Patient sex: M
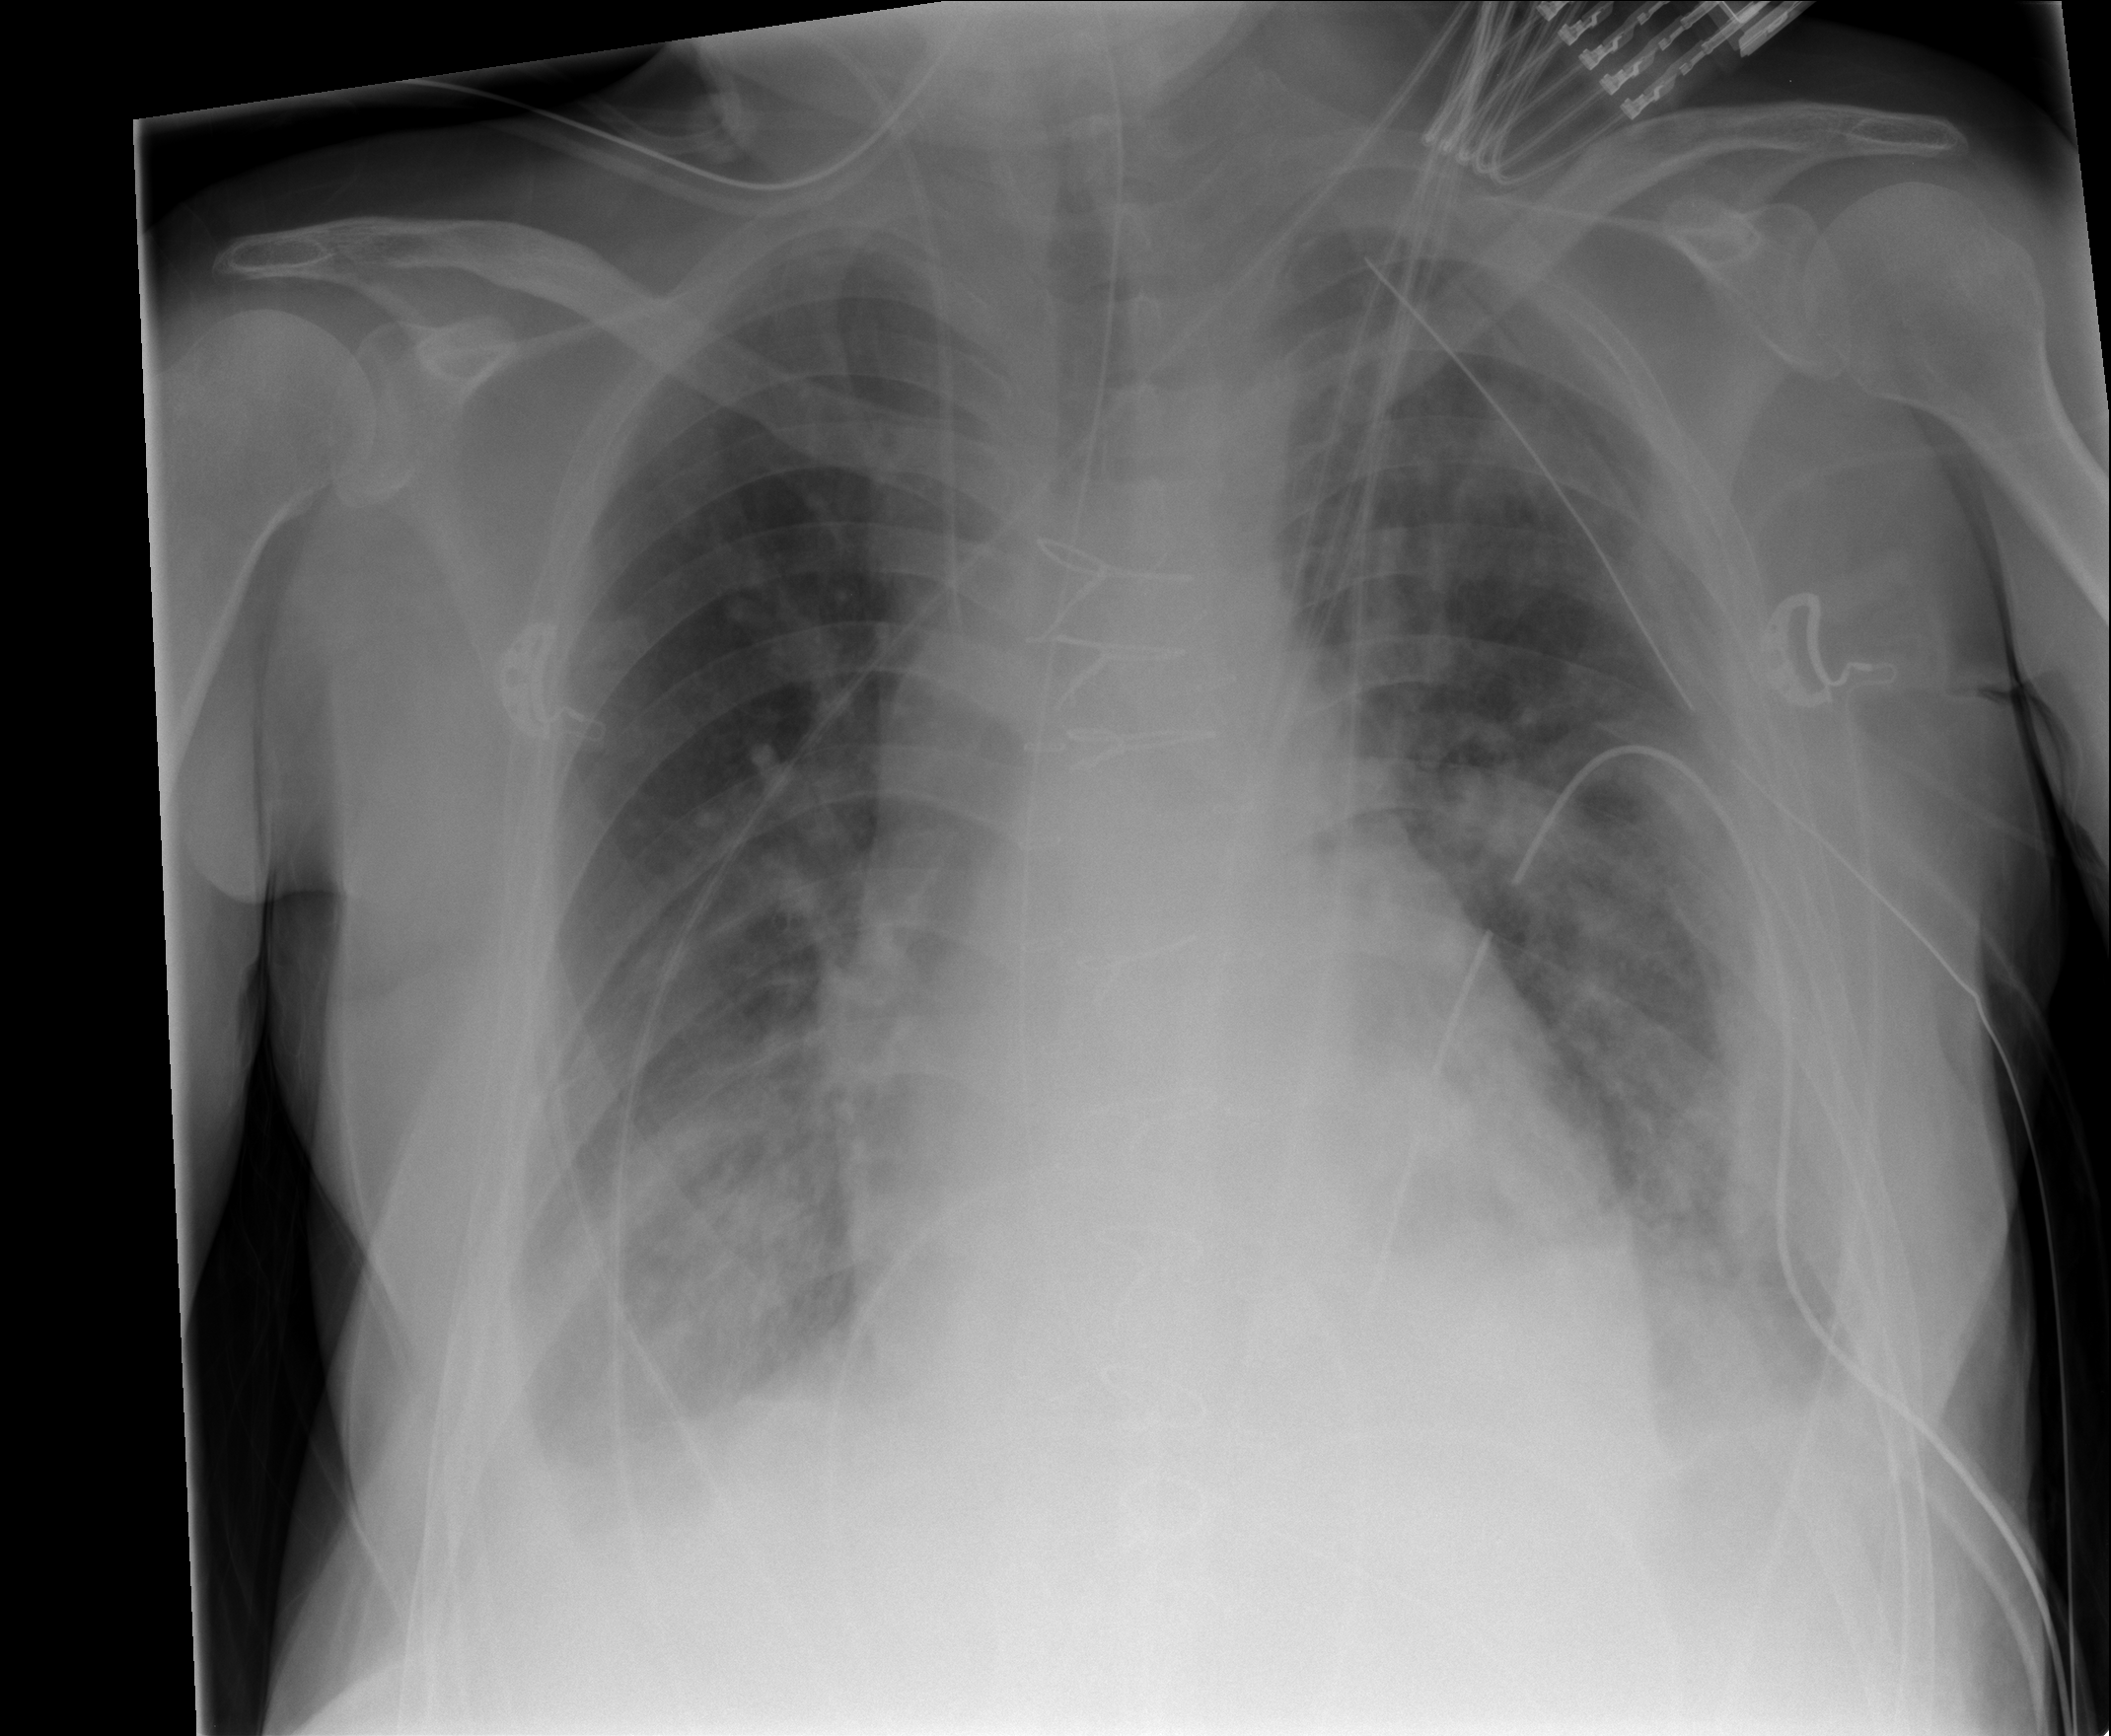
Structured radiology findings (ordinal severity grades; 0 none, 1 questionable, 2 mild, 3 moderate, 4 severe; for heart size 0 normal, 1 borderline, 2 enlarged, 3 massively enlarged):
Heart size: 2
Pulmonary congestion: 0
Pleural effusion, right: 2
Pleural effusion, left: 1
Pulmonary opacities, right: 2
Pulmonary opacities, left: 2
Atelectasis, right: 2
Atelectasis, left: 2